高一 · 立体几何学
在正方体 $A B C D-A_{1} B_{1} C_{1} D_{1}$ 中, $B B_{1}$ 与平面 $A C D_{1}$ 所成角的余弦值为 $(\quad)$
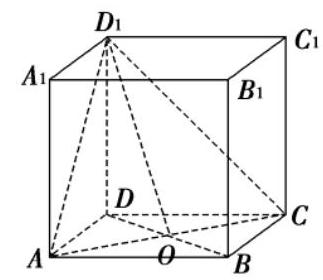
A. $\frac{\sqrt{2}}{3}$
B. $\frac{\sqrt{3}}{3}$
C. $\frac{2}{3}$
D. $\frac{\sqrt{6}}{3}$
答案: D
解析: 所示, 连接 $B D$ 交 $A C$ 于点 $O$, 连接 $D_{1} O$, 由于 $B B_{1} / / D D_{1}$,

$\therefore D D_{1}$ 与平面 $A C D_{1}$ 所成的角就是 $B B_{1}$ 与平面 $A C D_{1}$ 所成的角。易知 $\angle D D_{1} O$ 即为所求。设正方体的棱长为 1 , 则 $D D_{1}=1, D O=\frac{\sqrt{2}}{2}, D_{1} O=\frac{\sqrt{6}}{2}$,

$\therefore \cos \angle D D_{1} O=\frac{D D_{1}}{D_{1} O}=\frac{2}{\sqrt{6}}=\frac{\sqrt{6}}{3}$.

$\therefore B B_{1}$ 与平面 $A C D_{1}$ 所成的角的余弦值为 $\frac{\sqrt{6}}{3}$.